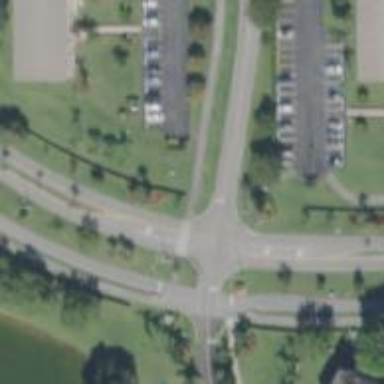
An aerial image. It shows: Crossing on the cycleway.